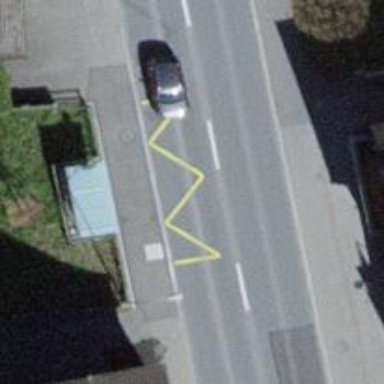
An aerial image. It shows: Bus stop with platform for public transport.